Question: Diagram A can be accomplished by having a valign="top" and align="right" on the parent TD. The red rectangle is a div with style="float:right". This works on most browsers, but not IE. IE will put a linebreak before the div. The Text is not surrounded in any tag. It is the first thing in the TD.
The problem with the setup in Diagram A was solved by containing the text inside a Div with style="float:right" and placing that div AFTER the original red div, causing the layout in Diagram B. This appears to work in all browsers, but I have doubts that I'm accomplishing this layout requirement in the correct way.

Is there a better way to accomplish this?
I can't use a table, because the div on the right side has a slightly variable width and the distance between the green text and the left side of the right-side Div is very important. Basically, the absolute position of the text on the left depends on what happens in the right side div.
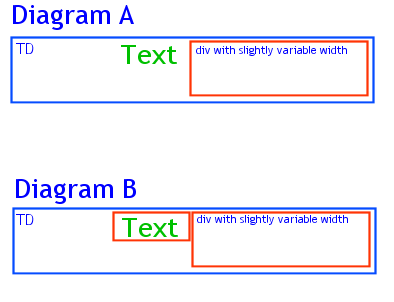
Answer: Have you tried switching doctypes to get better control of your layout?
Specifically moving to one of the strict doctypes (<URL>
Adding <URL> comparison of doc types.